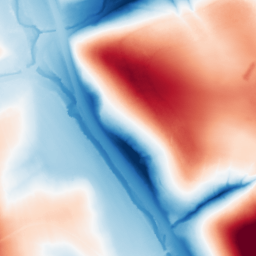
Category: classical
Decomposition family: gaussian_anisotropic
Decomposition parameters: sigma_x: 50
sigma_y: 50
Upsampling method: cubic_catmull_rom
Upsampling parameters: scale: 2
Upsampling scale: 2